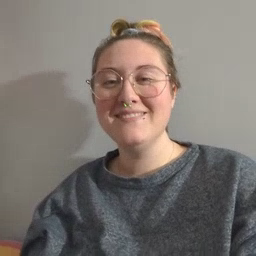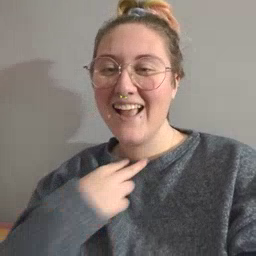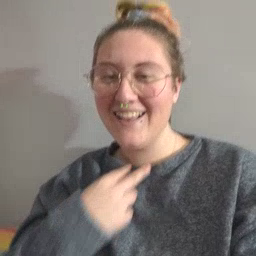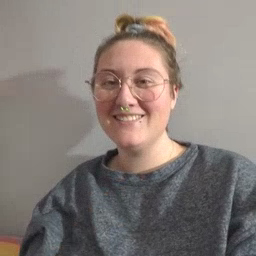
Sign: stuck